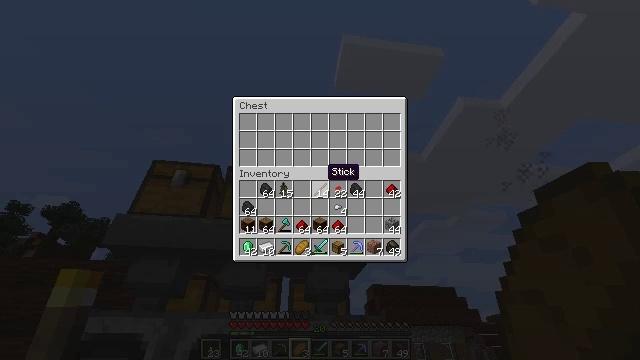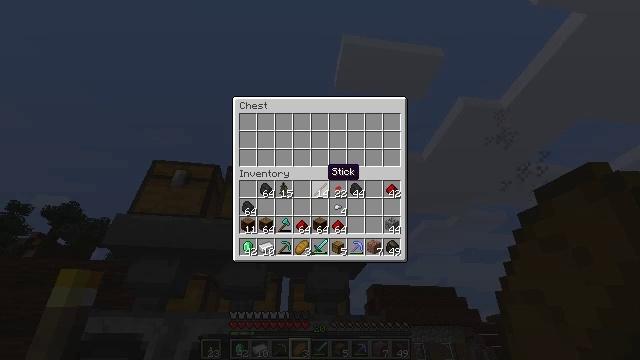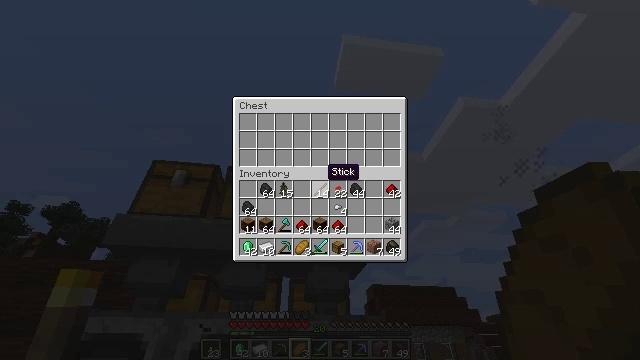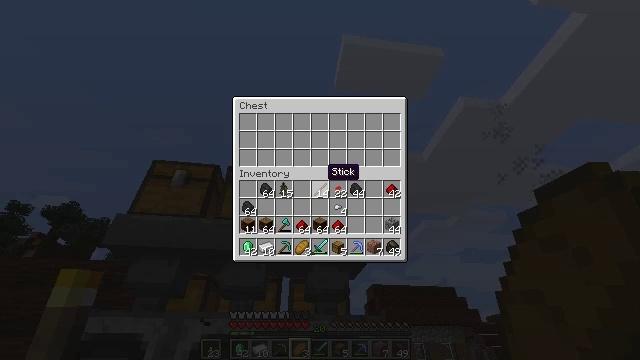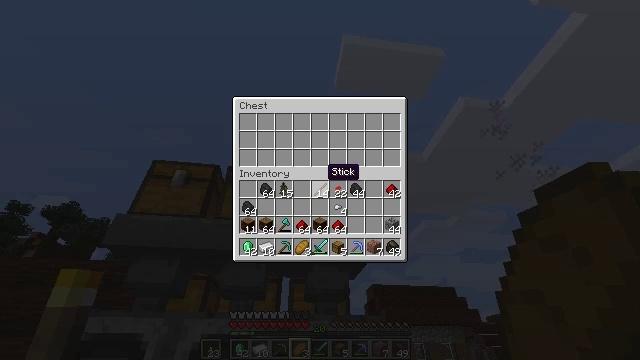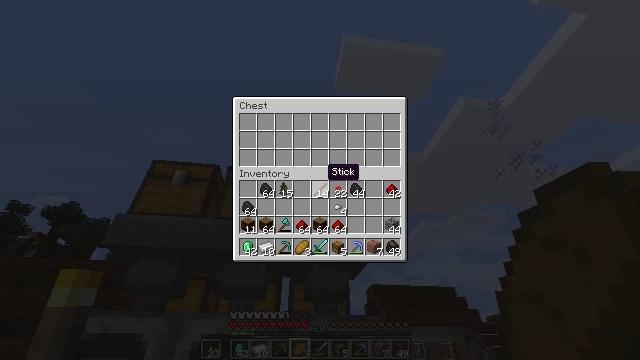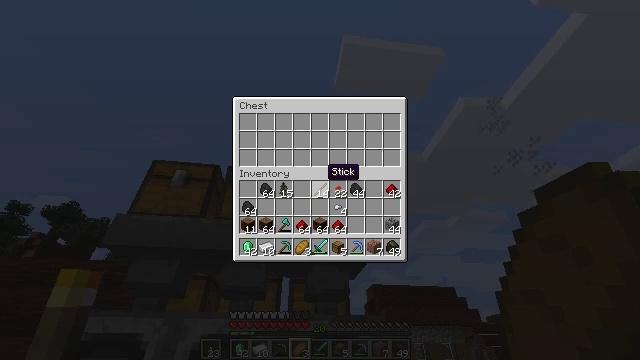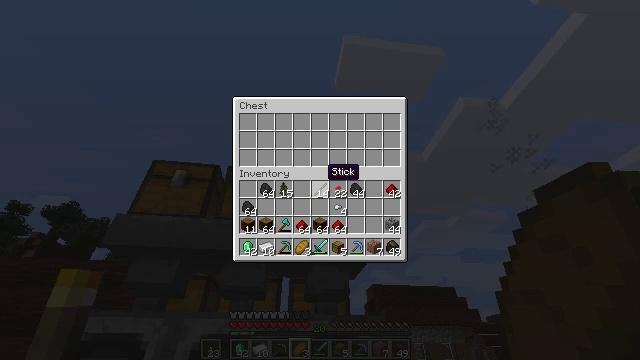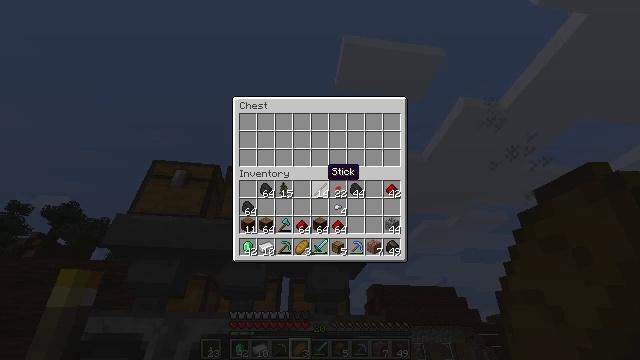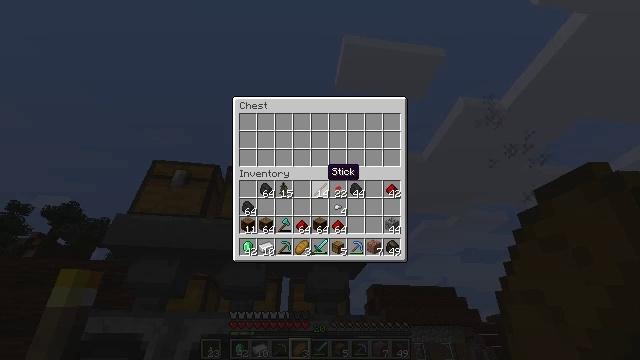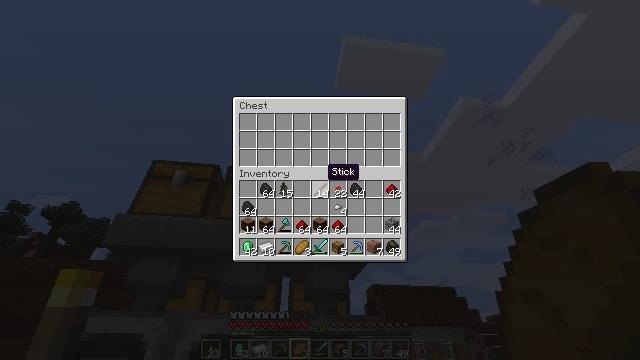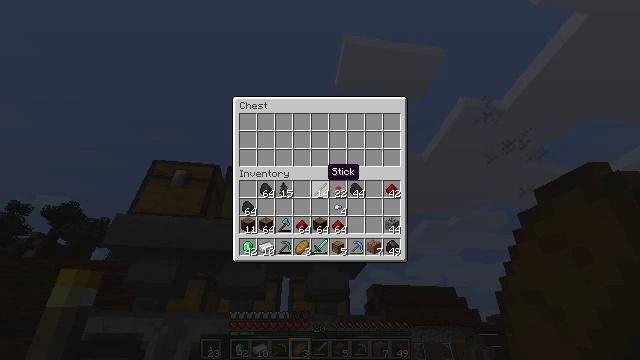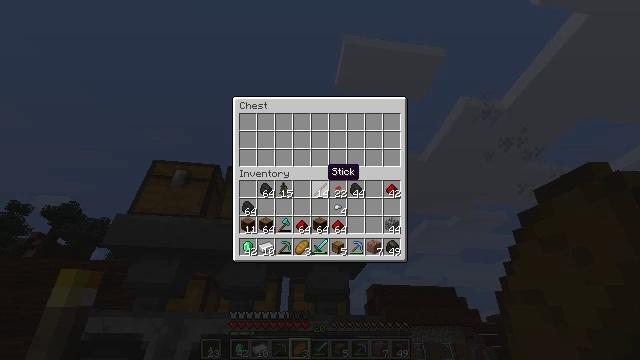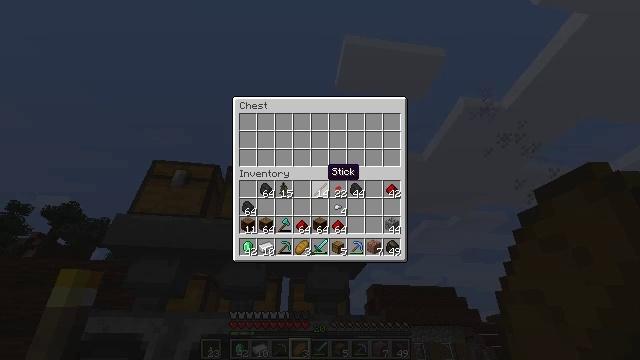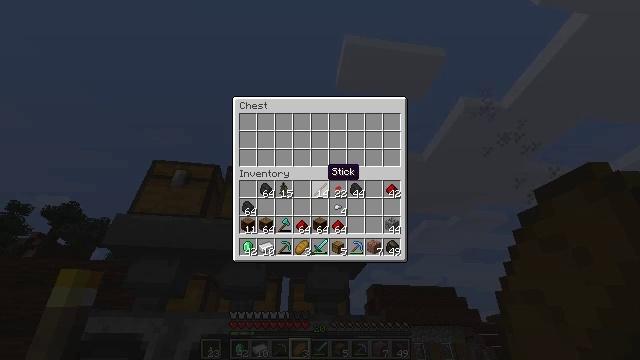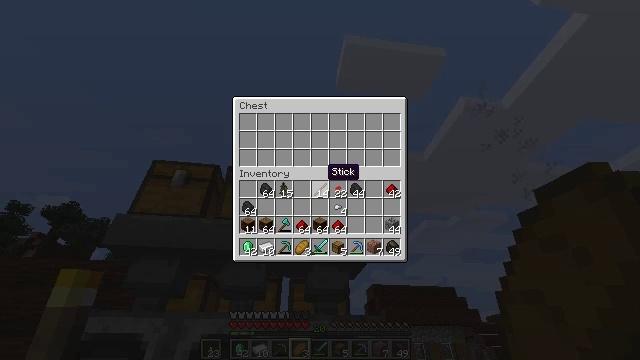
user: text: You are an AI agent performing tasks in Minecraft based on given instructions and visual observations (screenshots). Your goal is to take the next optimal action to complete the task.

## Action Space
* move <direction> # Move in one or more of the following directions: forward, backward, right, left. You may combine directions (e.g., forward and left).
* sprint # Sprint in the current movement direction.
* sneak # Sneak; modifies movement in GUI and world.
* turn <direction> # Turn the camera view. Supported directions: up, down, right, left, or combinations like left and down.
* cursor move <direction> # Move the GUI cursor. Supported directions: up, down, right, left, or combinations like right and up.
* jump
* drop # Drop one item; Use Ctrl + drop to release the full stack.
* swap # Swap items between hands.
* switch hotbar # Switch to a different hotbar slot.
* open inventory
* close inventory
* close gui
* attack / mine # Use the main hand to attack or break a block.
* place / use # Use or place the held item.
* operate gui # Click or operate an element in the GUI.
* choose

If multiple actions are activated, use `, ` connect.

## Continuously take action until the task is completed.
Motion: motion action
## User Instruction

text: Craft an emerald.
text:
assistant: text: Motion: no_op
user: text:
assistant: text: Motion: no_op
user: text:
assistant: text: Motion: no_op
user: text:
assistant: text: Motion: no_op
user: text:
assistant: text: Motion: no_op
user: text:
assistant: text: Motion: no_op
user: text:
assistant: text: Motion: no_op
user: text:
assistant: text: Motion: no_op
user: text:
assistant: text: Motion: no_op
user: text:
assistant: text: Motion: no_op
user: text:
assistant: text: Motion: no_op
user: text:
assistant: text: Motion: no_op
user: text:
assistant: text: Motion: no_op
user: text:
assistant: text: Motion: no_op
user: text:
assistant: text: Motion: no_op
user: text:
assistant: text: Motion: no_op
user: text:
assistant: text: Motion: no_op
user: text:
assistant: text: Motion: no_op
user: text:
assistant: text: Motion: no_op
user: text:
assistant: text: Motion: no_op
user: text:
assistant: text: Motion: no_op
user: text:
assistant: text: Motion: no_op
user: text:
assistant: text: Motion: no_op
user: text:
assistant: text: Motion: no_op
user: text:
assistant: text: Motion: no_op
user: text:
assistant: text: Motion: no_op
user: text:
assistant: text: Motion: no_op
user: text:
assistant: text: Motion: no_op
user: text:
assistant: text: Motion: no_op
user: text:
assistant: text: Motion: no_op